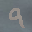
Label: 9